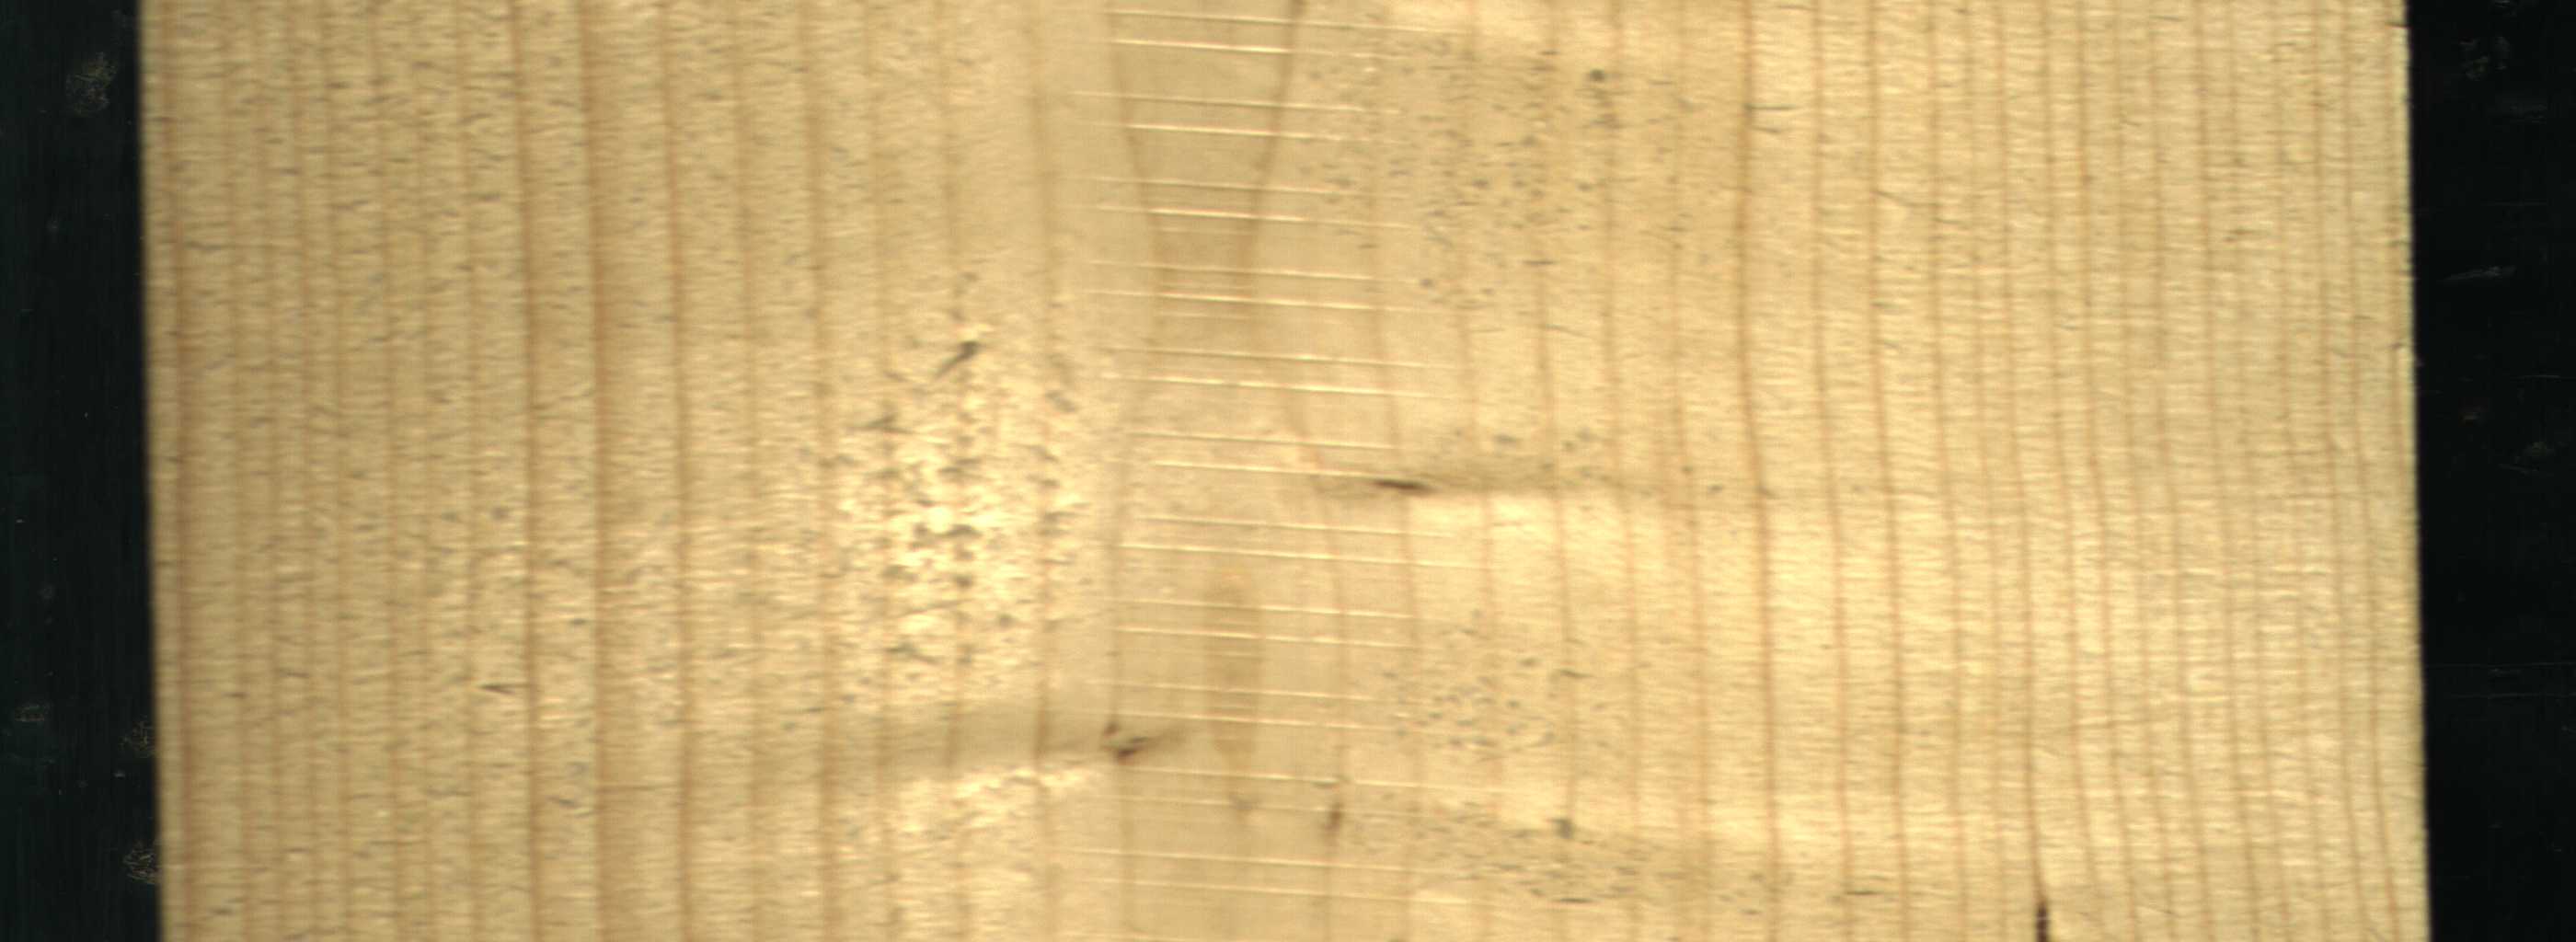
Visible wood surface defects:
resin
Live_Knot
Live_Knot